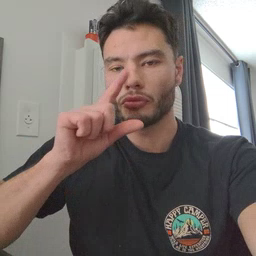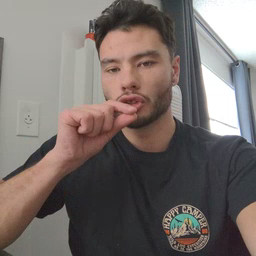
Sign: bird